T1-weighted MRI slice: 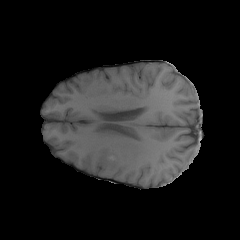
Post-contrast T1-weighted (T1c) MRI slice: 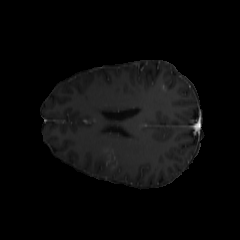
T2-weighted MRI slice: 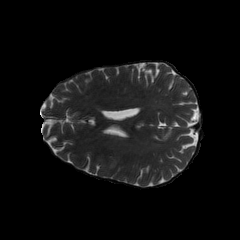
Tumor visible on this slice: yes